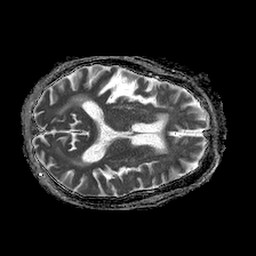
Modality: ADC
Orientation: axial
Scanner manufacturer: philips
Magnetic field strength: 1.5 T
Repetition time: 4.6 s
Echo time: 0.08517 s